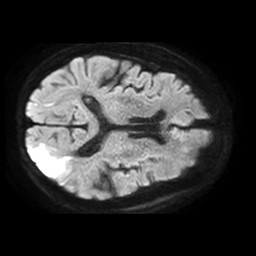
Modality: TRACE
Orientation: axial
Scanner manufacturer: philips
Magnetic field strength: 1.5 T
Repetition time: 3.4 s
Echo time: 0.06922 s